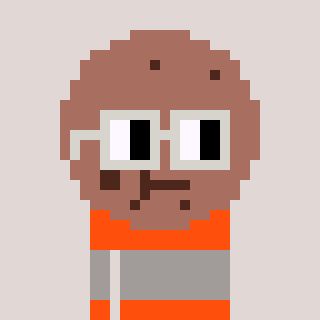
a pixel art character with square light gray glasses, a cookie-shaped head and a orange-colored body on a warm background